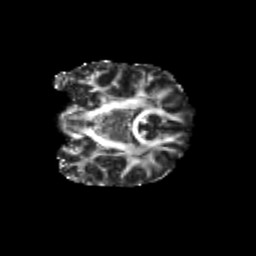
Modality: FA
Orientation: coronal
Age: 19
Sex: female
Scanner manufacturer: siemens
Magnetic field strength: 3 T
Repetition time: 3.5 s
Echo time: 0.113 s